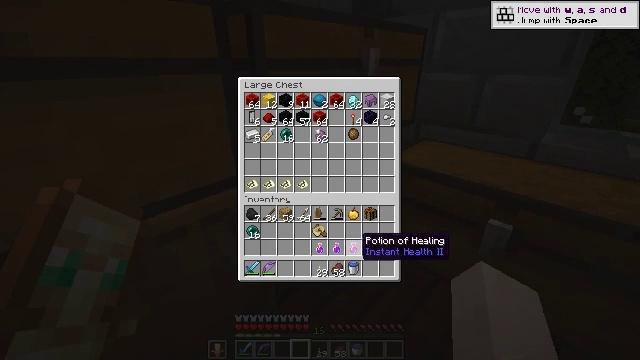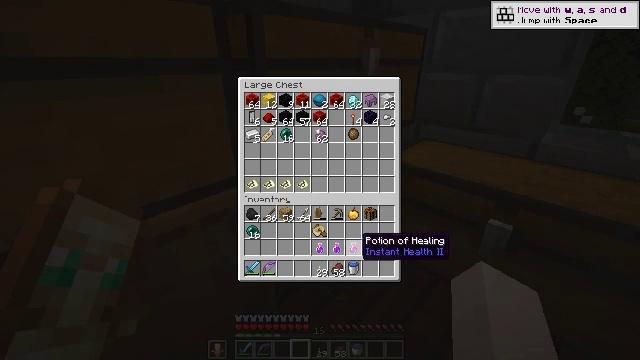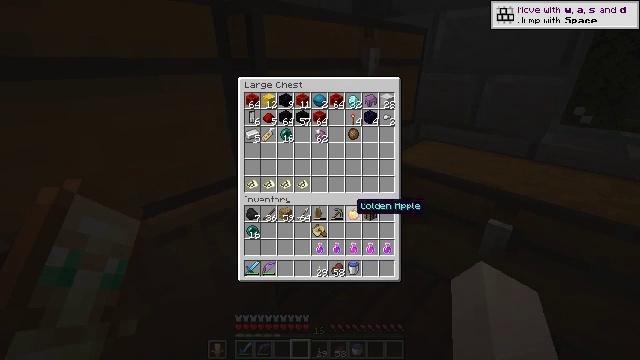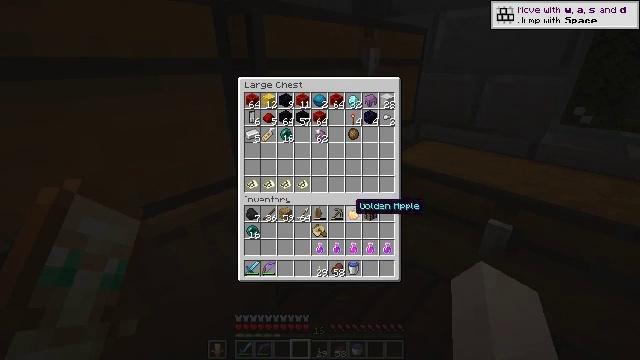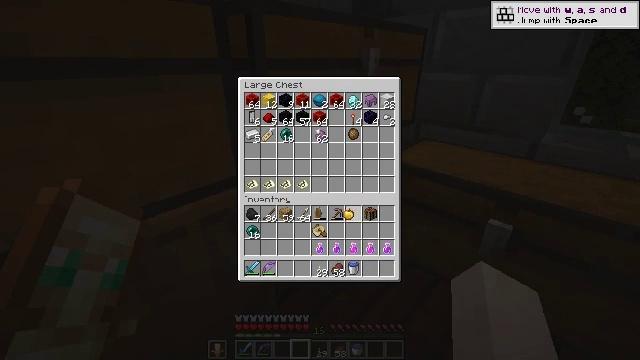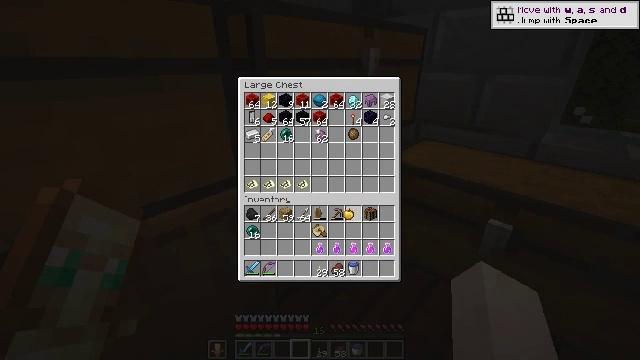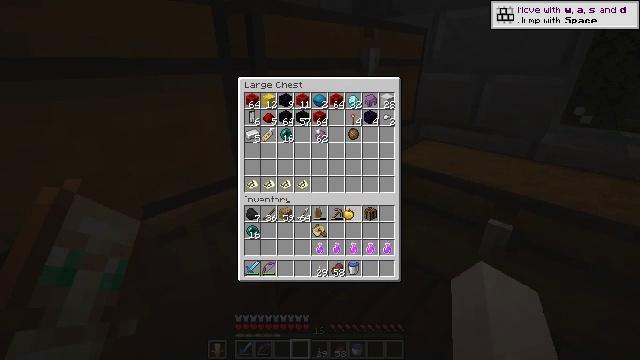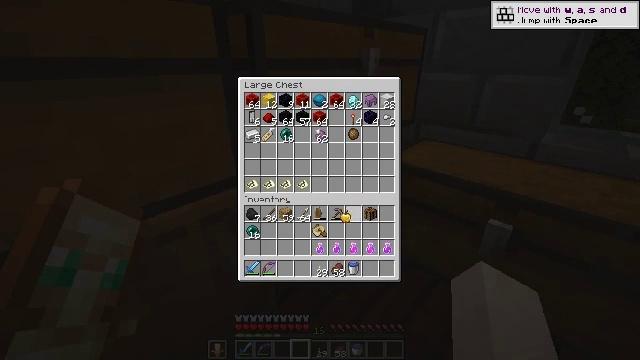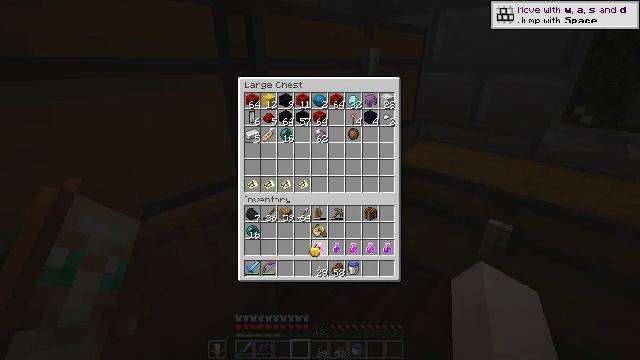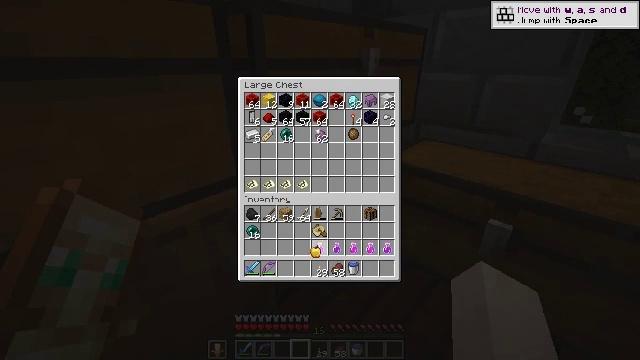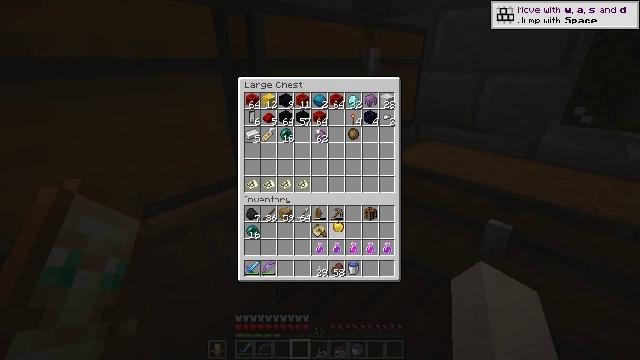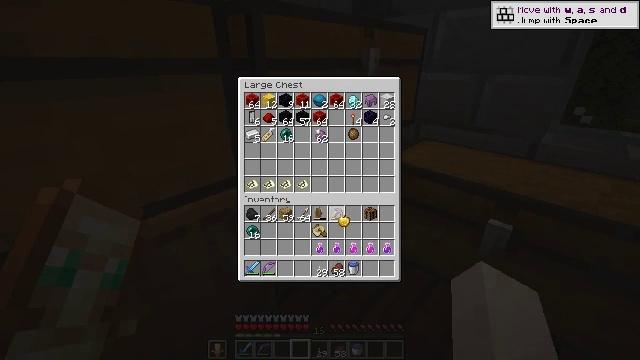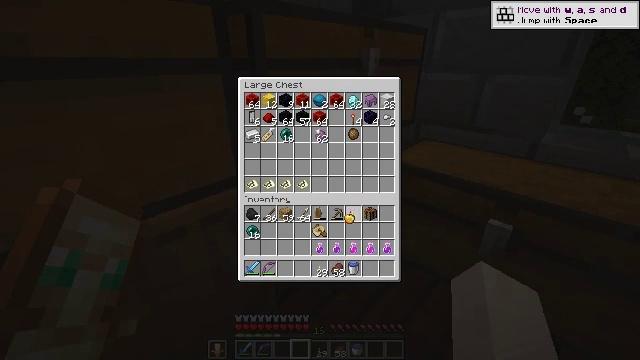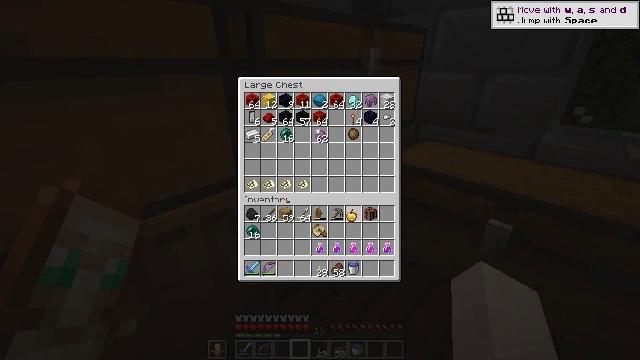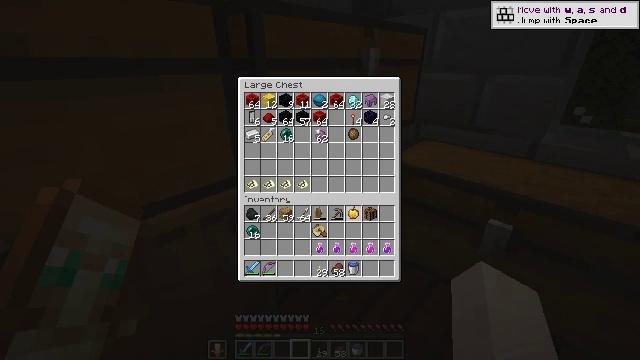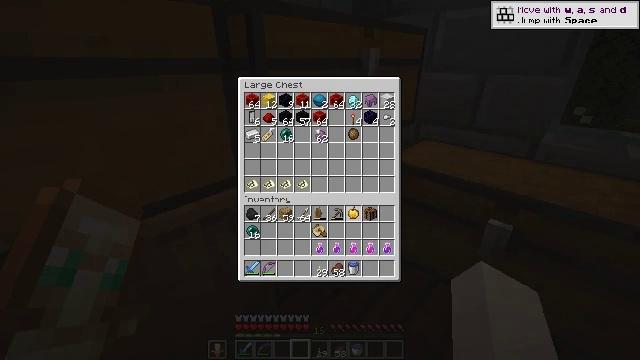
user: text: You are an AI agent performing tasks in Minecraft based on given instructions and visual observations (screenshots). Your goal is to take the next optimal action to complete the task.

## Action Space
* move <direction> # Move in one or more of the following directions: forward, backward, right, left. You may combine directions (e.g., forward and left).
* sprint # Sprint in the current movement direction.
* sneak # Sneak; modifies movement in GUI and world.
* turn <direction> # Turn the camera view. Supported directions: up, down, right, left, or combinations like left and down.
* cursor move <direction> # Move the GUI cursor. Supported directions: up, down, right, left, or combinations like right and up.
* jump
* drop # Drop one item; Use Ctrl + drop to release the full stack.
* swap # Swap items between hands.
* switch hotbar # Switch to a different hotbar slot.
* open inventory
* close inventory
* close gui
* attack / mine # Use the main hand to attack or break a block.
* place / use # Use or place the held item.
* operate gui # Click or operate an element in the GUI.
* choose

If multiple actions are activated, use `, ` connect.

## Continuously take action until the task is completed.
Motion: motion action
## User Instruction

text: Attack the pink shulker box to collect it.
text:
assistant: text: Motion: no_op
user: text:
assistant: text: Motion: cursor move up
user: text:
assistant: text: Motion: no_op
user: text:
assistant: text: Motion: operate gui
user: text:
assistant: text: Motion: operate gui
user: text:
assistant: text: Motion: no_op
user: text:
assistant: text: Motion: no_op
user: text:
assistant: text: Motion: cursor move left and down
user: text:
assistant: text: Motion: no_op
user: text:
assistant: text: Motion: cursor move right and up
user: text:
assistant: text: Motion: no_op
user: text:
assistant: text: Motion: no_op
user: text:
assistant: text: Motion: no_op
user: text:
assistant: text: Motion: operate gui
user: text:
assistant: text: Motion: operate gui
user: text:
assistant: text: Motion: no_op
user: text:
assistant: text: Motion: no_op
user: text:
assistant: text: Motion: no_op
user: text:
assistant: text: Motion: no_op
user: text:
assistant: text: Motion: cursor move down
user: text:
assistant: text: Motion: no_op
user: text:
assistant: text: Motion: no_op
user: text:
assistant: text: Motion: no_op
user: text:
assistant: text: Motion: no_op
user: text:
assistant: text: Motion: no_op
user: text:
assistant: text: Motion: no_op
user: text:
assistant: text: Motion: operate gui
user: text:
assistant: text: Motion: operate gui
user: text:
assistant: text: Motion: cursor move left
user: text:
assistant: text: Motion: cursor move left and down